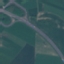
Label: Highway